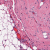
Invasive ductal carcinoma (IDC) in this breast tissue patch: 0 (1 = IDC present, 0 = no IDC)